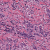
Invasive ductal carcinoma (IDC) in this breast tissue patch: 0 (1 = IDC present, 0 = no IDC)